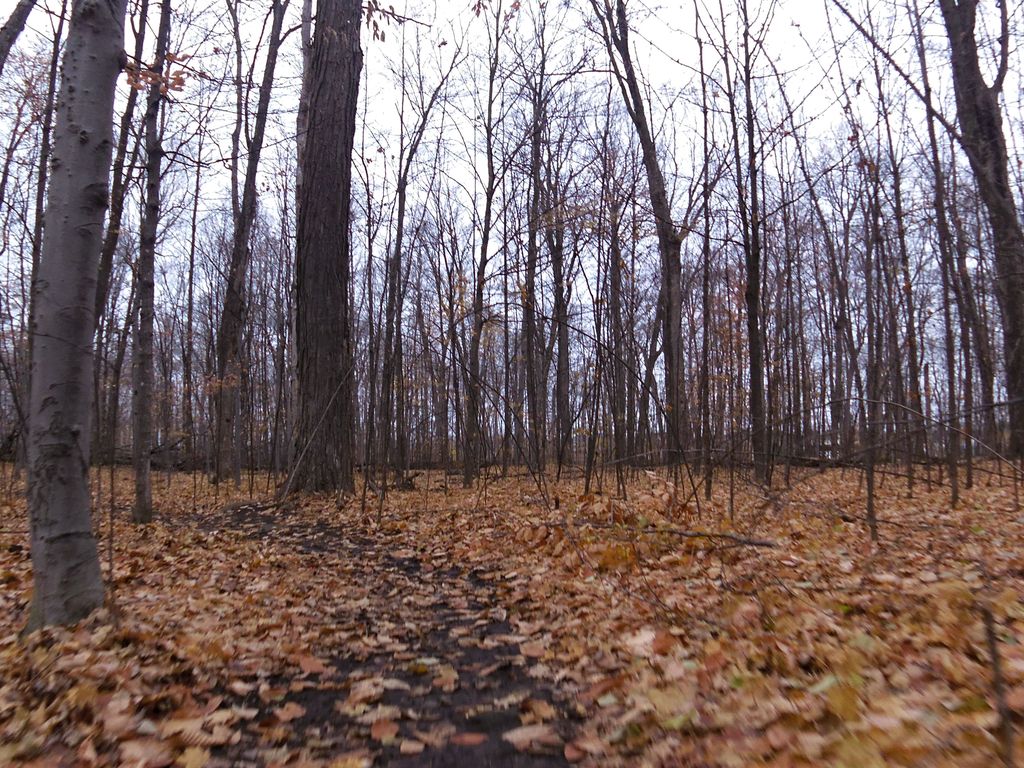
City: ottawa-gatineau